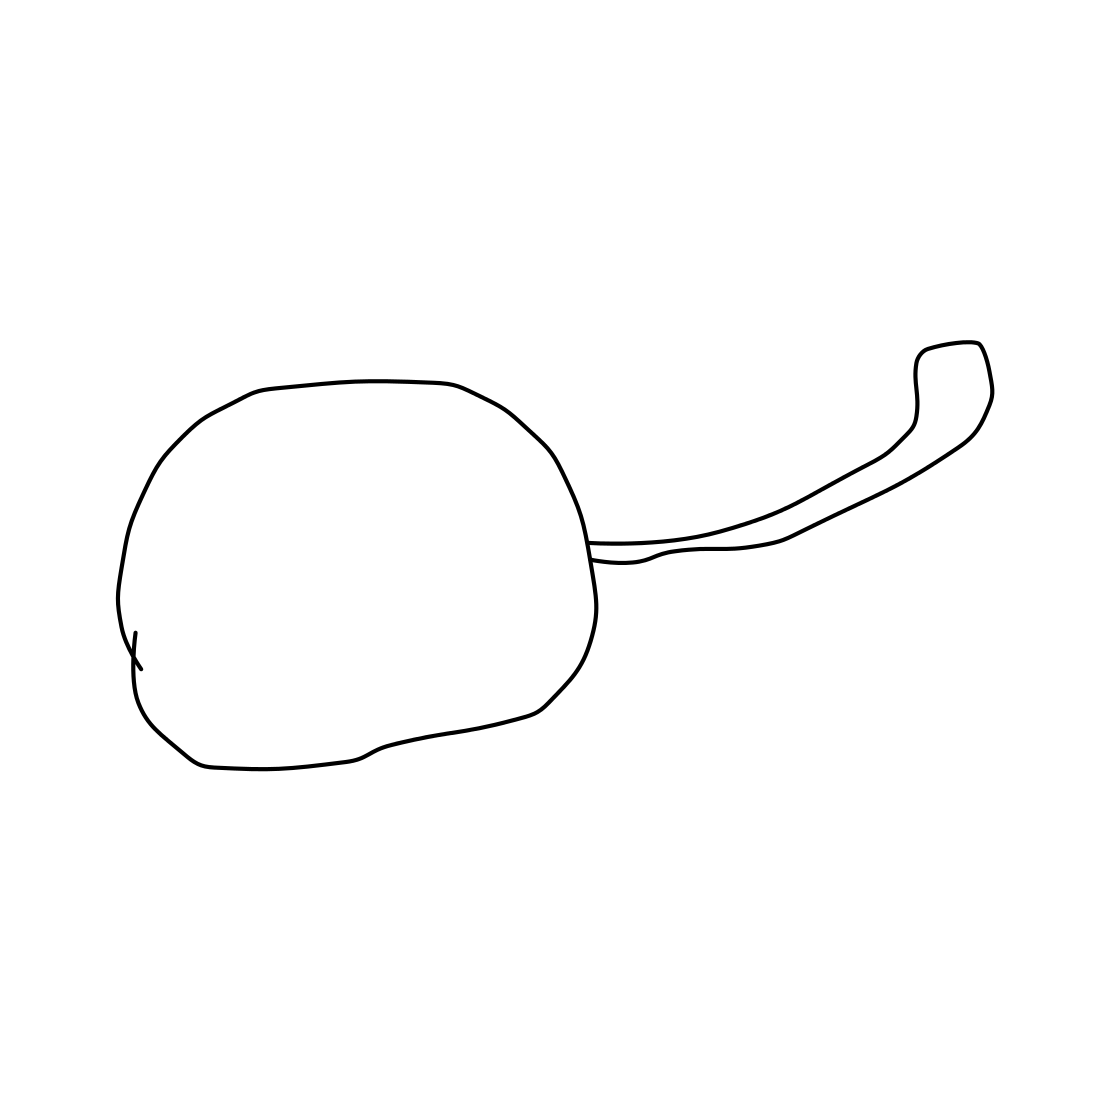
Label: frying-pan